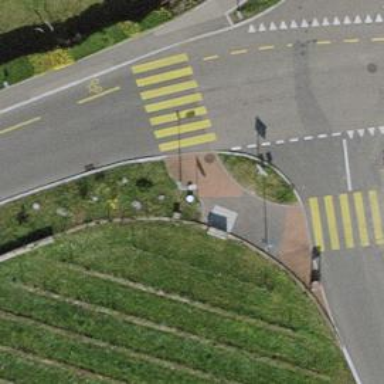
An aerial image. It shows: Kerb barrier.